Question: When i present a modal screen from a page in page based navigation, the whole screen shifts up and the status bar is no longer visible.
Here is a gif of the issue:

I am using xCode 6.2 version.
This was not happening in xCode 6.2 Beta 4..
I am not sure if this is a simulator issue or this will actually happen on a real device too.
Does anyone have the same issue? Is there a workaround?
I reported a bug to apple (20109240) and it was marked as a duplicate of (<PHONE>), and that one is still open.
Thanks in advance
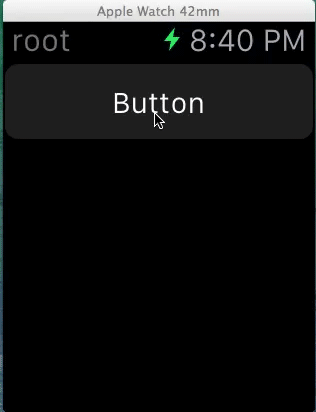
Answer: This is a known issue in the final release that exhibits itself in two cases:
1. When presenting a second modal controller (paging or single) over an existing paging modal controller
2. When presenting a menu using Force Touch over a paging modal controller
This has been discussed in the Apple Developer Forums, and the only workaround I've heard about is one that I use in my app. Unfortunately, there's no simple code to share that solves the problem, so I'll describe the approach (which I'd consider messy, but workable).
First, you need to keep track of interface controller presentations. I have a framework for this, but you may have to roll your own. When a child interface controller has its willActivate called two times in a row (in other words, without a call to a different child interface controller) you can assume that a modal was presented/dismissed on top of it.
Your presenting/parent controller can then inform all children that the modal menu bug has happened, and those child controllers can unhide a replacement status bar with its own Cancel/Close button. With some work, you can recreate a pixel-perfect version of the standard status bar with identical behavior.
The final twist is to detect when your Watch app is suspended, then resumes. In that case, willActivate is also called twice. If you don't handle that situation, you'll end up unhiding the replacement status bar and have two on the screen simultaneously. Not a great scenario.
Getting this right is very tricky, but it does work. I just wish I had a simple code sample that you could inject.
<URL>